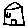
Label: house